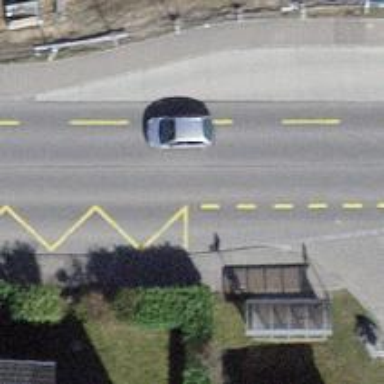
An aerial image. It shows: Public transport stop position.